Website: home-depot
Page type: billing-address
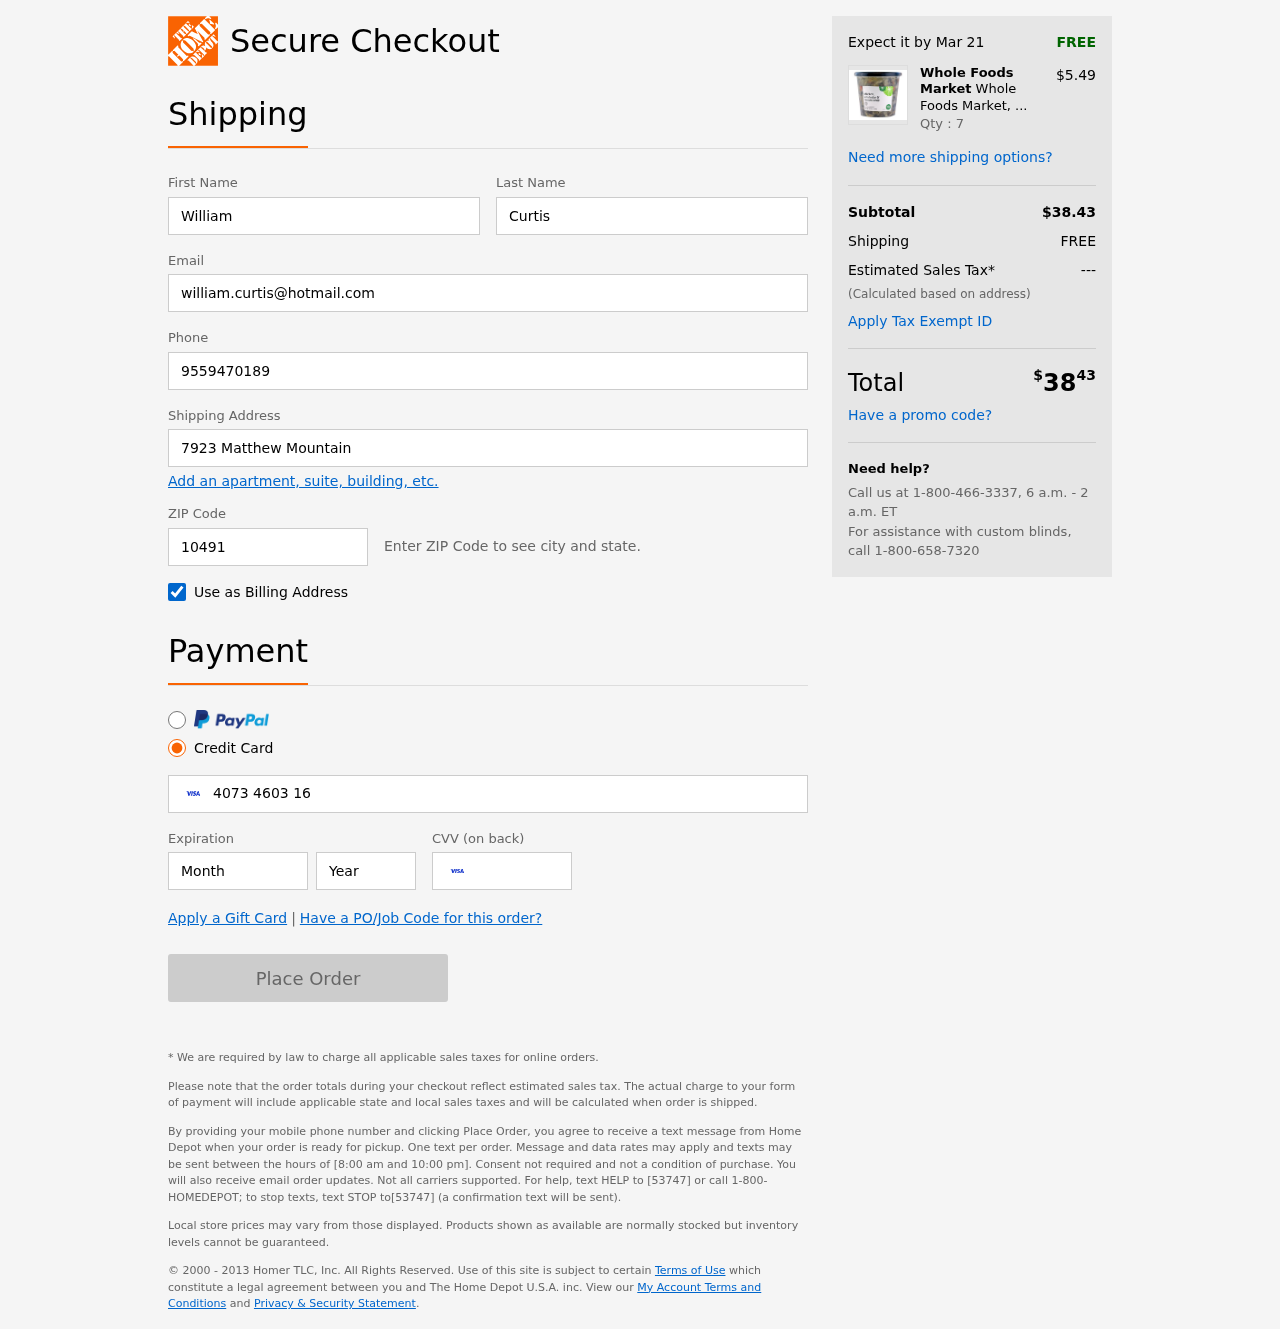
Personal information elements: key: PII_FIRSTNAME
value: William
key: PII_LASTNAME
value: Curtis
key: PII_EMAIL
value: william.curtis@hotmail.com
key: PII_PHONE
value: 9559470189
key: PII_STREET
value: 7923 Matthew Mountain
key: PII_POSTCODE
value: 10491
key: PII_CARD_NUMBER
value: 4073 4603 1613 4071
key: PII_CARD_EXPIRY_MONTH
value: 06
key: PII_CARD_CVV
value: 992
Product elements: key: PRODUCT1_BRAND
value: Whole Foods Market
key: PRODUCT1_NAME
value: Whole Foods Market, Chicken, Artichoke & Lemon Soup, 24 oz
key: PRODUCT1_PRICE
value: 5.49
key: PRODUCT1_QUANTITY
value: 7
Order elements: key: ORDER_DELIVERY_DATE
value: Mar 21
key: ORDER_SUBTOTAL
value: $38.43
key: ORDER_SHIPPING_COST
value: FREE
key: ORDER_TAX
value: ---
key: ORDER_TOTAL2
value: $3843